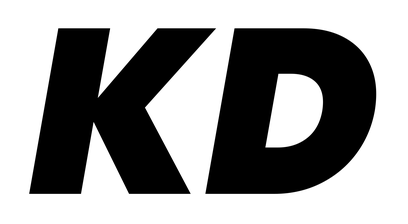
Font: Poppins-BlackItalic